Question: The idea is when there is no internet connection available, show my custom dialog to users which indicates there is no connection. Otherwise, when page is loading in WebView, show a ProgressDialog to show that page is loading and dismiss when loading is done. When there is an internet connection this code works, but if there is no, it crashes and I can't find where the error is.
'''
package com.tariknotebook;
import android.app.Activity;
import android.app.Dialog;
import android.app.ProgressDialog;
import android.content.Context;
import android.graphics.Bitmap;
import android.net.ConnectivityManager;
import android.net.NetworkInfo;
import android.os.Bundle;
import android.view.View;
import android.view.View.OnClickListener;
import android.webkit.WebView;
import android.webkit.WebViewClient;
import android.widget.Button;
public class NoteBook extends Activity {
/** Called when the activity is first created. */
WebView web;
@Override
public void onCreate(Bundle savedInstanceState) {
super.onCreate(savedInstanceState);
setContentView(R.layout.main);
web = (WebView) findViewById(R.id.browserMine);
web.setWebViewClient(new HelloWebViewClient());
web.getSettings().setJavaScriptEnabled(true);
}
@Override
protected void onStart() {
// TODO Auto-generated method stub
super.onStart();
web.loadUrl("http://m.seslisozluk.com");
}
ProgressDialog dialog;
Dialog connDialog;
@Override
protected Dialog onCreateDialog(int id) {
switch(id)
{
case 1:
dialog = ProgressDialog.show(NoteBook.this, "Loading",
"Loading.. Please wait.");
break;
case 2:
connDialog = new Dialog(getApplicationContext());
connDialog.setContentView(R.layout.connection);
connDialog.setTitle("No Internet Connection");
Button closeButton = (Button) findViewById(R.id.closeButton);
closeButton.setOnClickListener(new closeButtonOnClickListener());
connDialog.show();
break;
}
return super.onCreateDialog(id);
}
private class closeButtonOnClickListener implements OnClickListener
{
public void onClick(View v) {
connDialog.dismiss();
};
}
private class HelloWebViewClient extends WebViewClient {
@Override
public boolean shouldOverrideUrlLoading(WebView view, String url) {
view.loadUrl(url);
return true;
}
@Override
public void onPageStarted(WebView view, String url, Bitmap favicon) {
// TODO Auto-generated method stub
super.onPageStarted(view, url, favicon);
ConnectivityManager conStatus = (ConnectivityManager) view.getContext().getApplicationContext().getSystemService(Context.CONNECTIVITY_SERVICE);
if(conStatus.getActiveNetworkInfo().isConnected() && conStatus.getActiveNetworkInfo() != null)
showDialog(1);
else
showDialog(2);
}
@Override
public void onPageFinished(WebView view, String url) {
// TODO Auto-generated method stub
super.onPageFinished(view, url);
dialog.dismiss();
}
}
}
'''
And this is the error log as well :

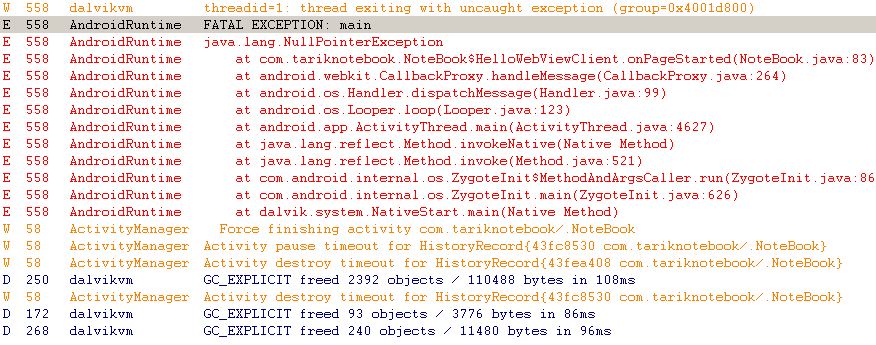
Answer: When you post error messages, you should tell us which line of the source corresponds.
By pasting your code into a text editor, I believe line 83 is:
'if(conStatus.getActiveNetworkInfo().isConnected() && conStatus.getActiveNetworkInfo() != null)'
This strongly suggests that conStatus is null and you are trying to call a method of non-existent object.
You should check that it's non-null first.